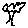
Label: tree